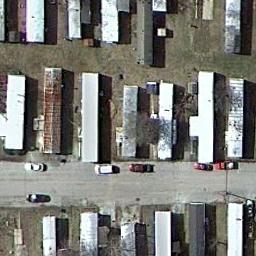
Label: mobile_home_park